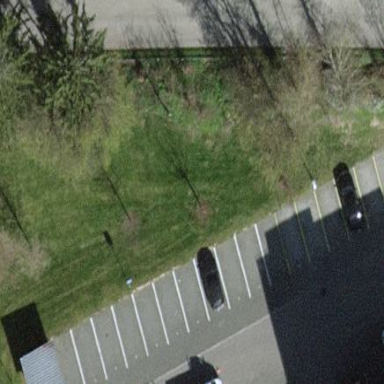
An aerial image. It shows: Parking available on the street side.